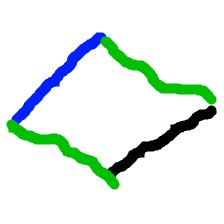
Shape: rhombus